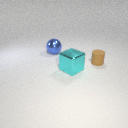
large blue metal sphere to the left of large cyan metal cube